Field crop: maize
Growth stage: 2
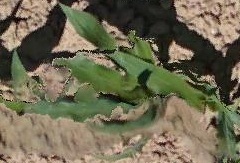
Species: maize